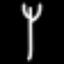
Label: fork